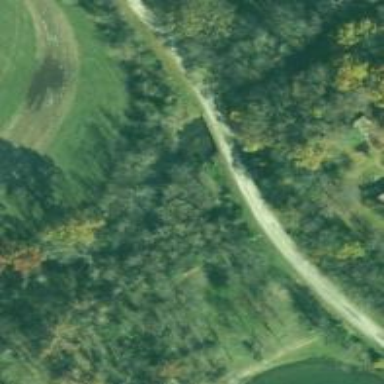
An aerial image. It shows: Culvert tunnel.